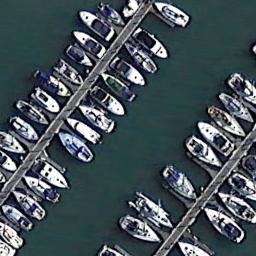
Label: harbor